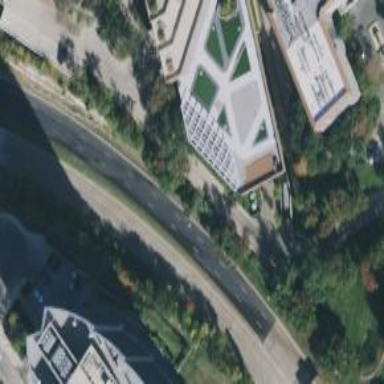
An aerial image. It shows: Parking building.